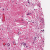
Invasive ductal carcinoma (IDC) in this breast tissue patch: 0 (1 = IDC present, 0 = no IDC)